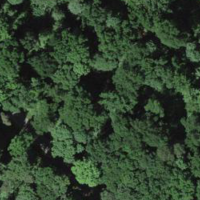
EUNIS habitat code: 41
Species observed at this site:
Pulmonaria obscura